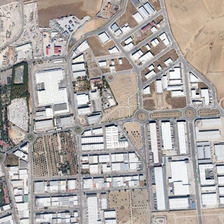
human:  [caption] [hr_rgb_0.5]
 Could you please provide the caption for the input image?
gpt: many buildings and some bareland are in an industrial area .

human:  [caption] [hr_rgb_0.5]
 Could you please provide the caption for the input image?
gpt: many buildings and some bareland are in an industrial area .

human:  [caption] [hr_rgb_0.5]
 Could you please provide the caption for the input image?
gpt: many buildings and some bareland are in an industrial area .

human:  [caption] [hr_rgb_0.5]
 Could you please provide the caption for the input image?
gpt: many buildings and some bareland are in an industrial area .

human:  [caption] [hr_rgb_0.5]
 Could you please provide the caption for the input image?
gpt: many buildings and some bareland are in an industrial area .